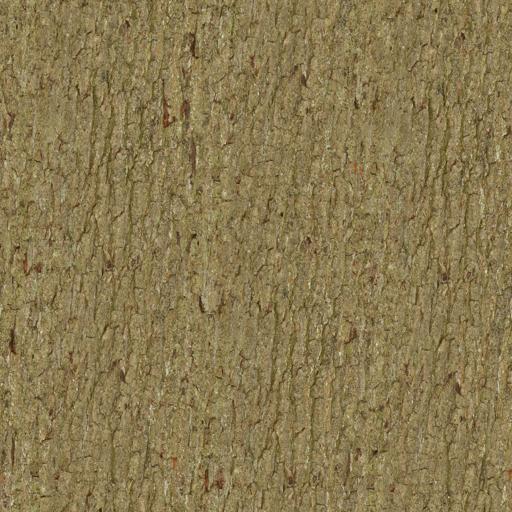
Tags: bark brown oak tree